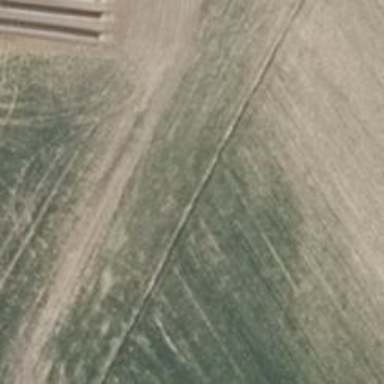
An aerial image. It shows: Sandy track with tracktype of grade5.